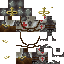
A male knight skin with dark skin, wearing brown helmet dressed in a red armor chest and brown robe bottom, featuring a closed mouth.